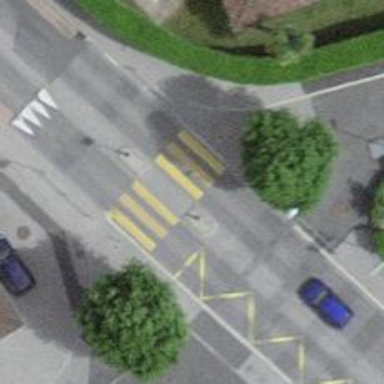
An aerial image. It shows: Uncontrolled zebra crossing with island. The crossing is marked with zebra stripes.